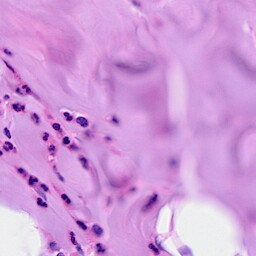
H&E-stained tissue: Breast